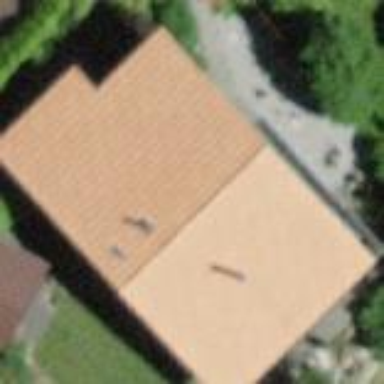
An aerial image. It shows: Residential building.